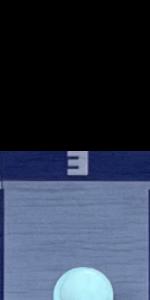
Label: Empty